Question: I'm seeing other questions posted re iOS 6 so I hope its now kosher to ask them here ...
I am testing a published app built using Xcode GM 4.5. I am getting a crash when loading a table view controller on a device running GM iOS 6 firmware. The crash doesn't happen when building to devices running iOS 5.1 or 4.3.5. I am infering (perhaps incorrectly) from the error included below that there must be a problem with the way the table view's outlet is connected but as it works in 5.1 and 4.3.5 and the code is identical as to what is happening in iOS 6 I am not clear as to what is going wrong.
I've deleted previous versions of the app from the device, reset it and cleaned the project but that does not help.
I've looked at release notes but am not seeing anything that points to what needs to be done in iOS 6.
The error is:
'''
*** Terminating app due to uncaught exception 'NSInternalInconsistencyException', reason: '-[UITableViewController loadView] loaded the "XViewController" nib but didn't get a UITableView.'
'''
Thanks for any pointers on what I need to do to fix this.
-- Additional info:
(Note: XViewController is actually LogViewController in the app.)
In the class interface file I have the outlet declared as:
'''
@property (strong, nonatomic) IBOutlet UITableView *logTableView;
'''
In the xib here is the connections inspector for File's Owner:

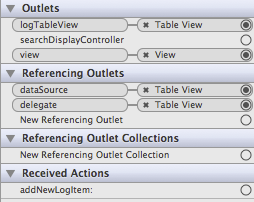
Answer: The exception '[UITableViewController loadView] loaded the "XViewController" nib but didn't get a UITableView.' means that your "XViewController.xib" file contains an 'UITableViewController' class (probably its File's Owner?) whose 'view' IBOutlet is binded to something other than an 'UITableView'.
'UITableViewController''view''UITableView' (or one of its custom subclass if you created any), and 'UIView' (even if that 'UIView' contain some 'UITableView' in its subclass or whatever) like in your capture.